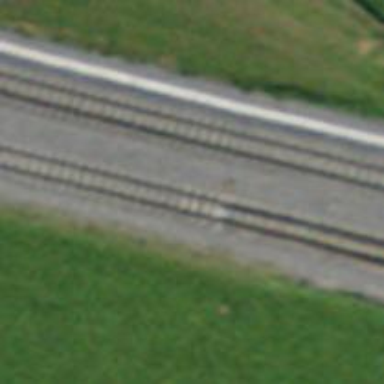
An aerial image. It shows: Narrow-gauge railway track electrified by contact line.